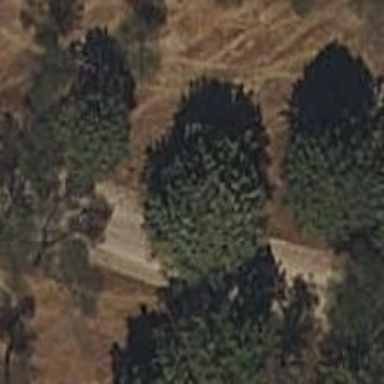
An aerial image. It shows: Dirt path.